Question: I want to display two input fields under each other with no margin, no padding and no double border (so it pretty much looks like a regular table, with a single separation
line between each field).
Removing the margin was easy ('margin-top: 0px; margin-bottom: 0px;'), but when I tried to remove the top border with 'border-top-width: 0px;', the whole appearance of the input border changed to a lighter grey and the size looks larger too. This effect happens in all browsers.
Here is an example:
HTML
'''
<div class="test">
<input type="text" value="Test" />
<br />
<input type="text" value="Test" />
</div>
'''
CSS:
'''
input {
margin-top: 0px;
margin-bottom: 0px;
}
.test input {
border-top-width: 0px;
}
.test input:first-child {
border-top-width: 2px;
}
'''
Fiddler: <URL>
Image explaining what I want:

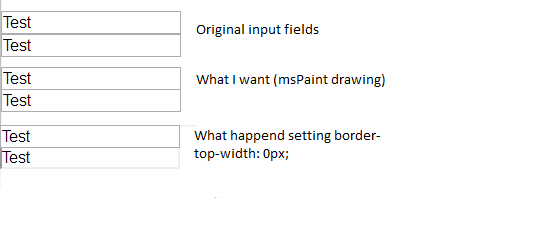
Answer: try this:
'''
.test input {
border-top: 0;
}
.test input:first-child {
border-top: 2px solid #ccc;
}
'''
also, on your code, you can replace "0px" by "0", for optimization.